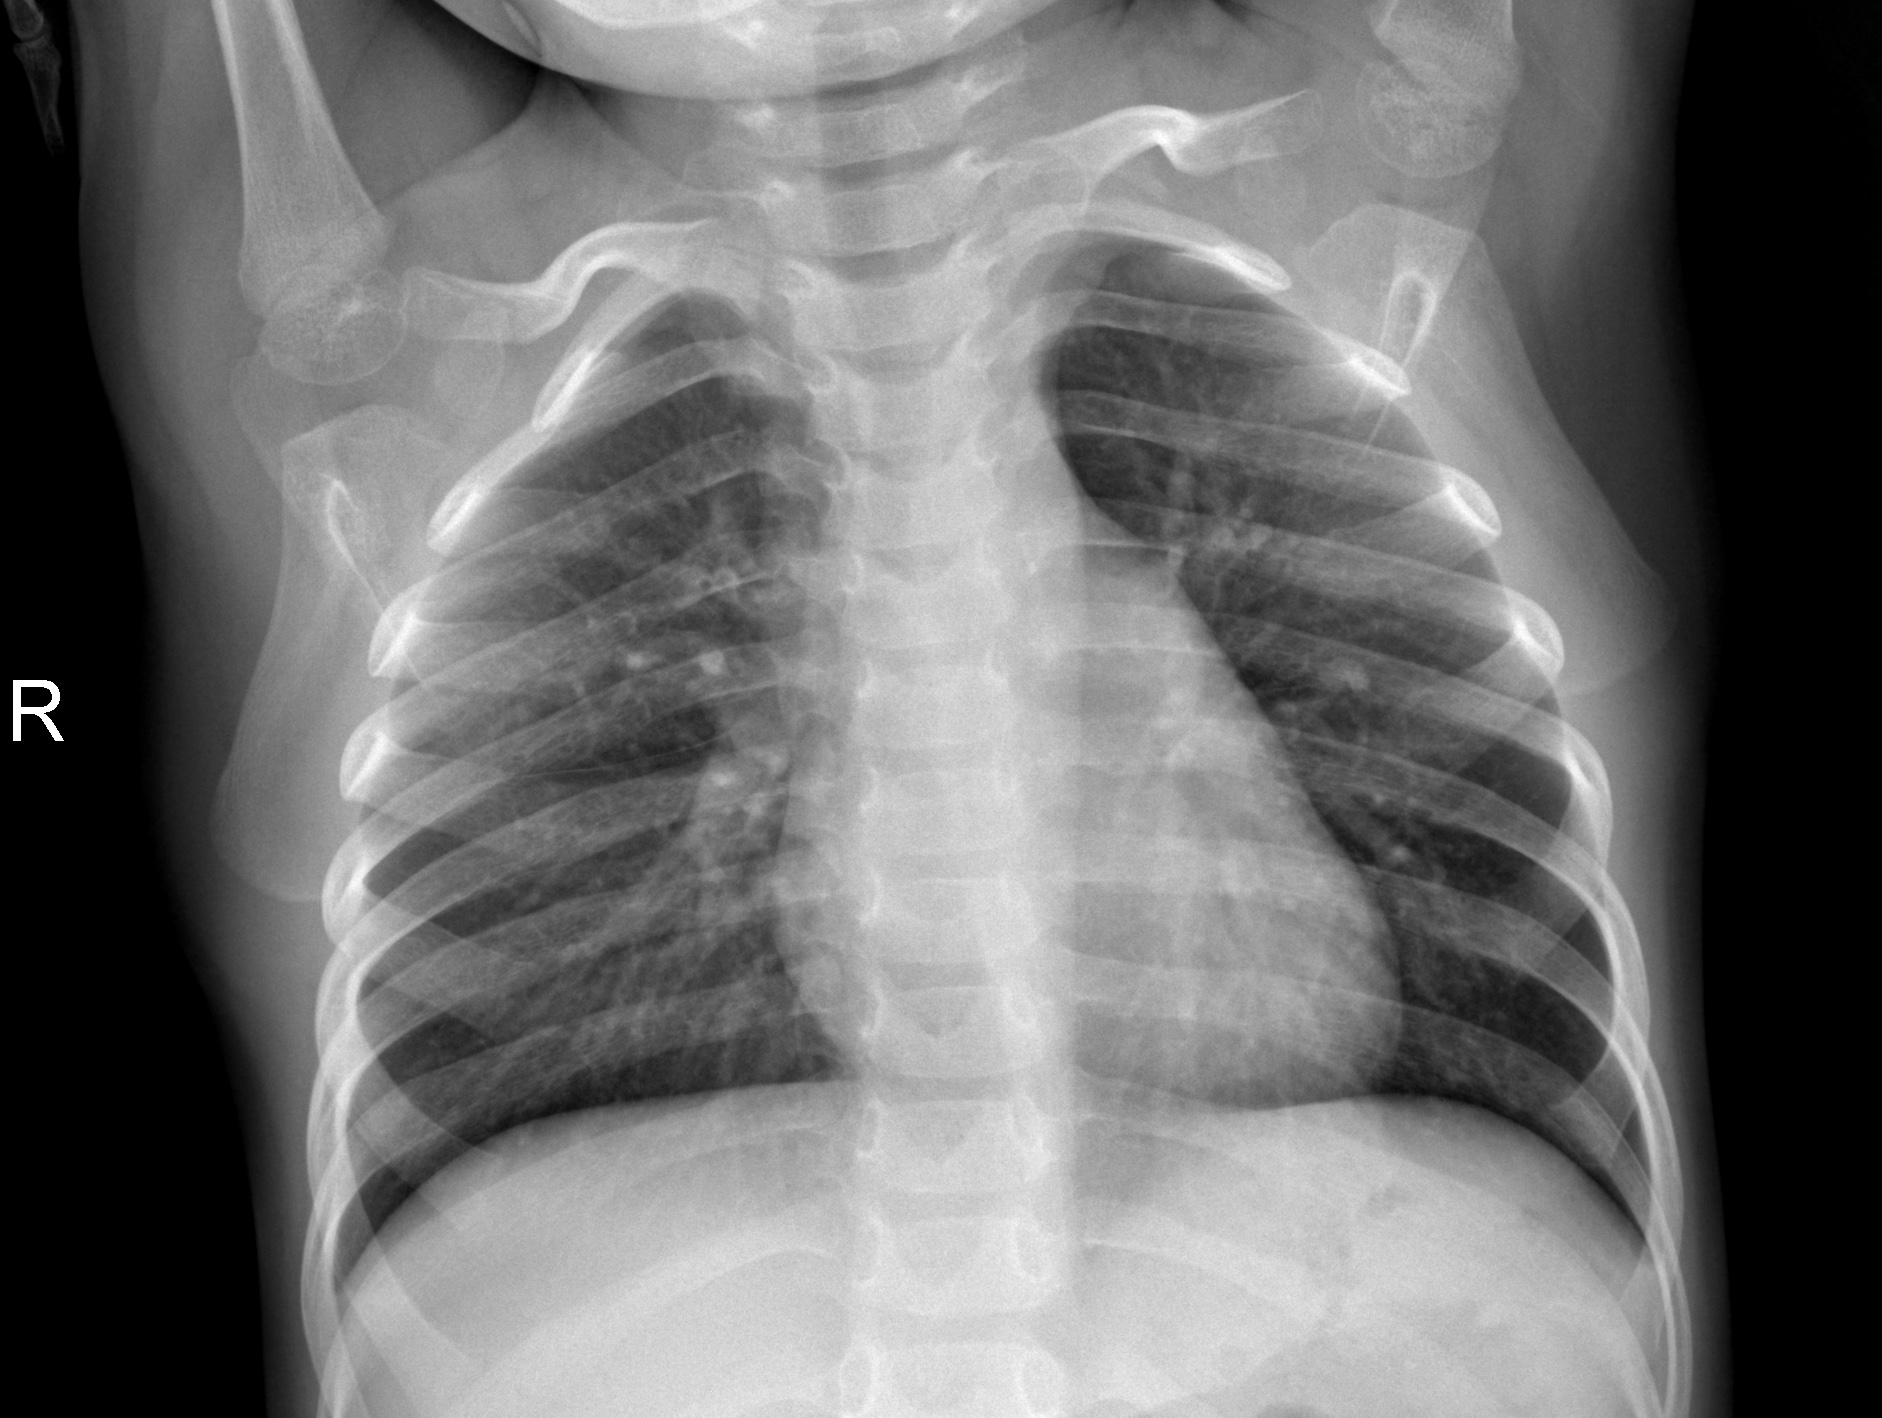
Diagnosis: NORMAL